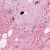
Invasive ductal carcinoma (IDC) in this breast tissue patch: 1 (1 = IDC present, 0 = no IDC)